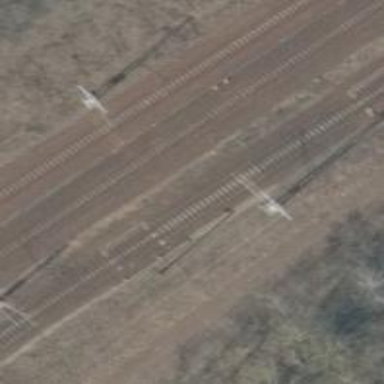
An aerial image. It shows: Railway switch.